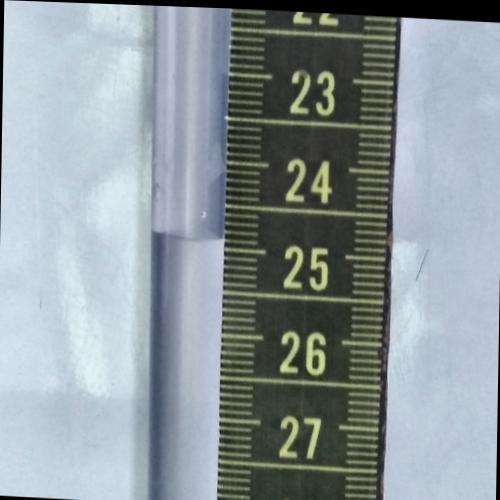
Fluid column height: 24.9 cm